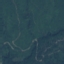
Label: Forest